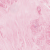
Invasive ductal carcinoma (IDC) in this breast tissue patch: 0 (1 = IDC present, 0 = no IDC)